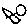
Label: bird